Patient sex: M
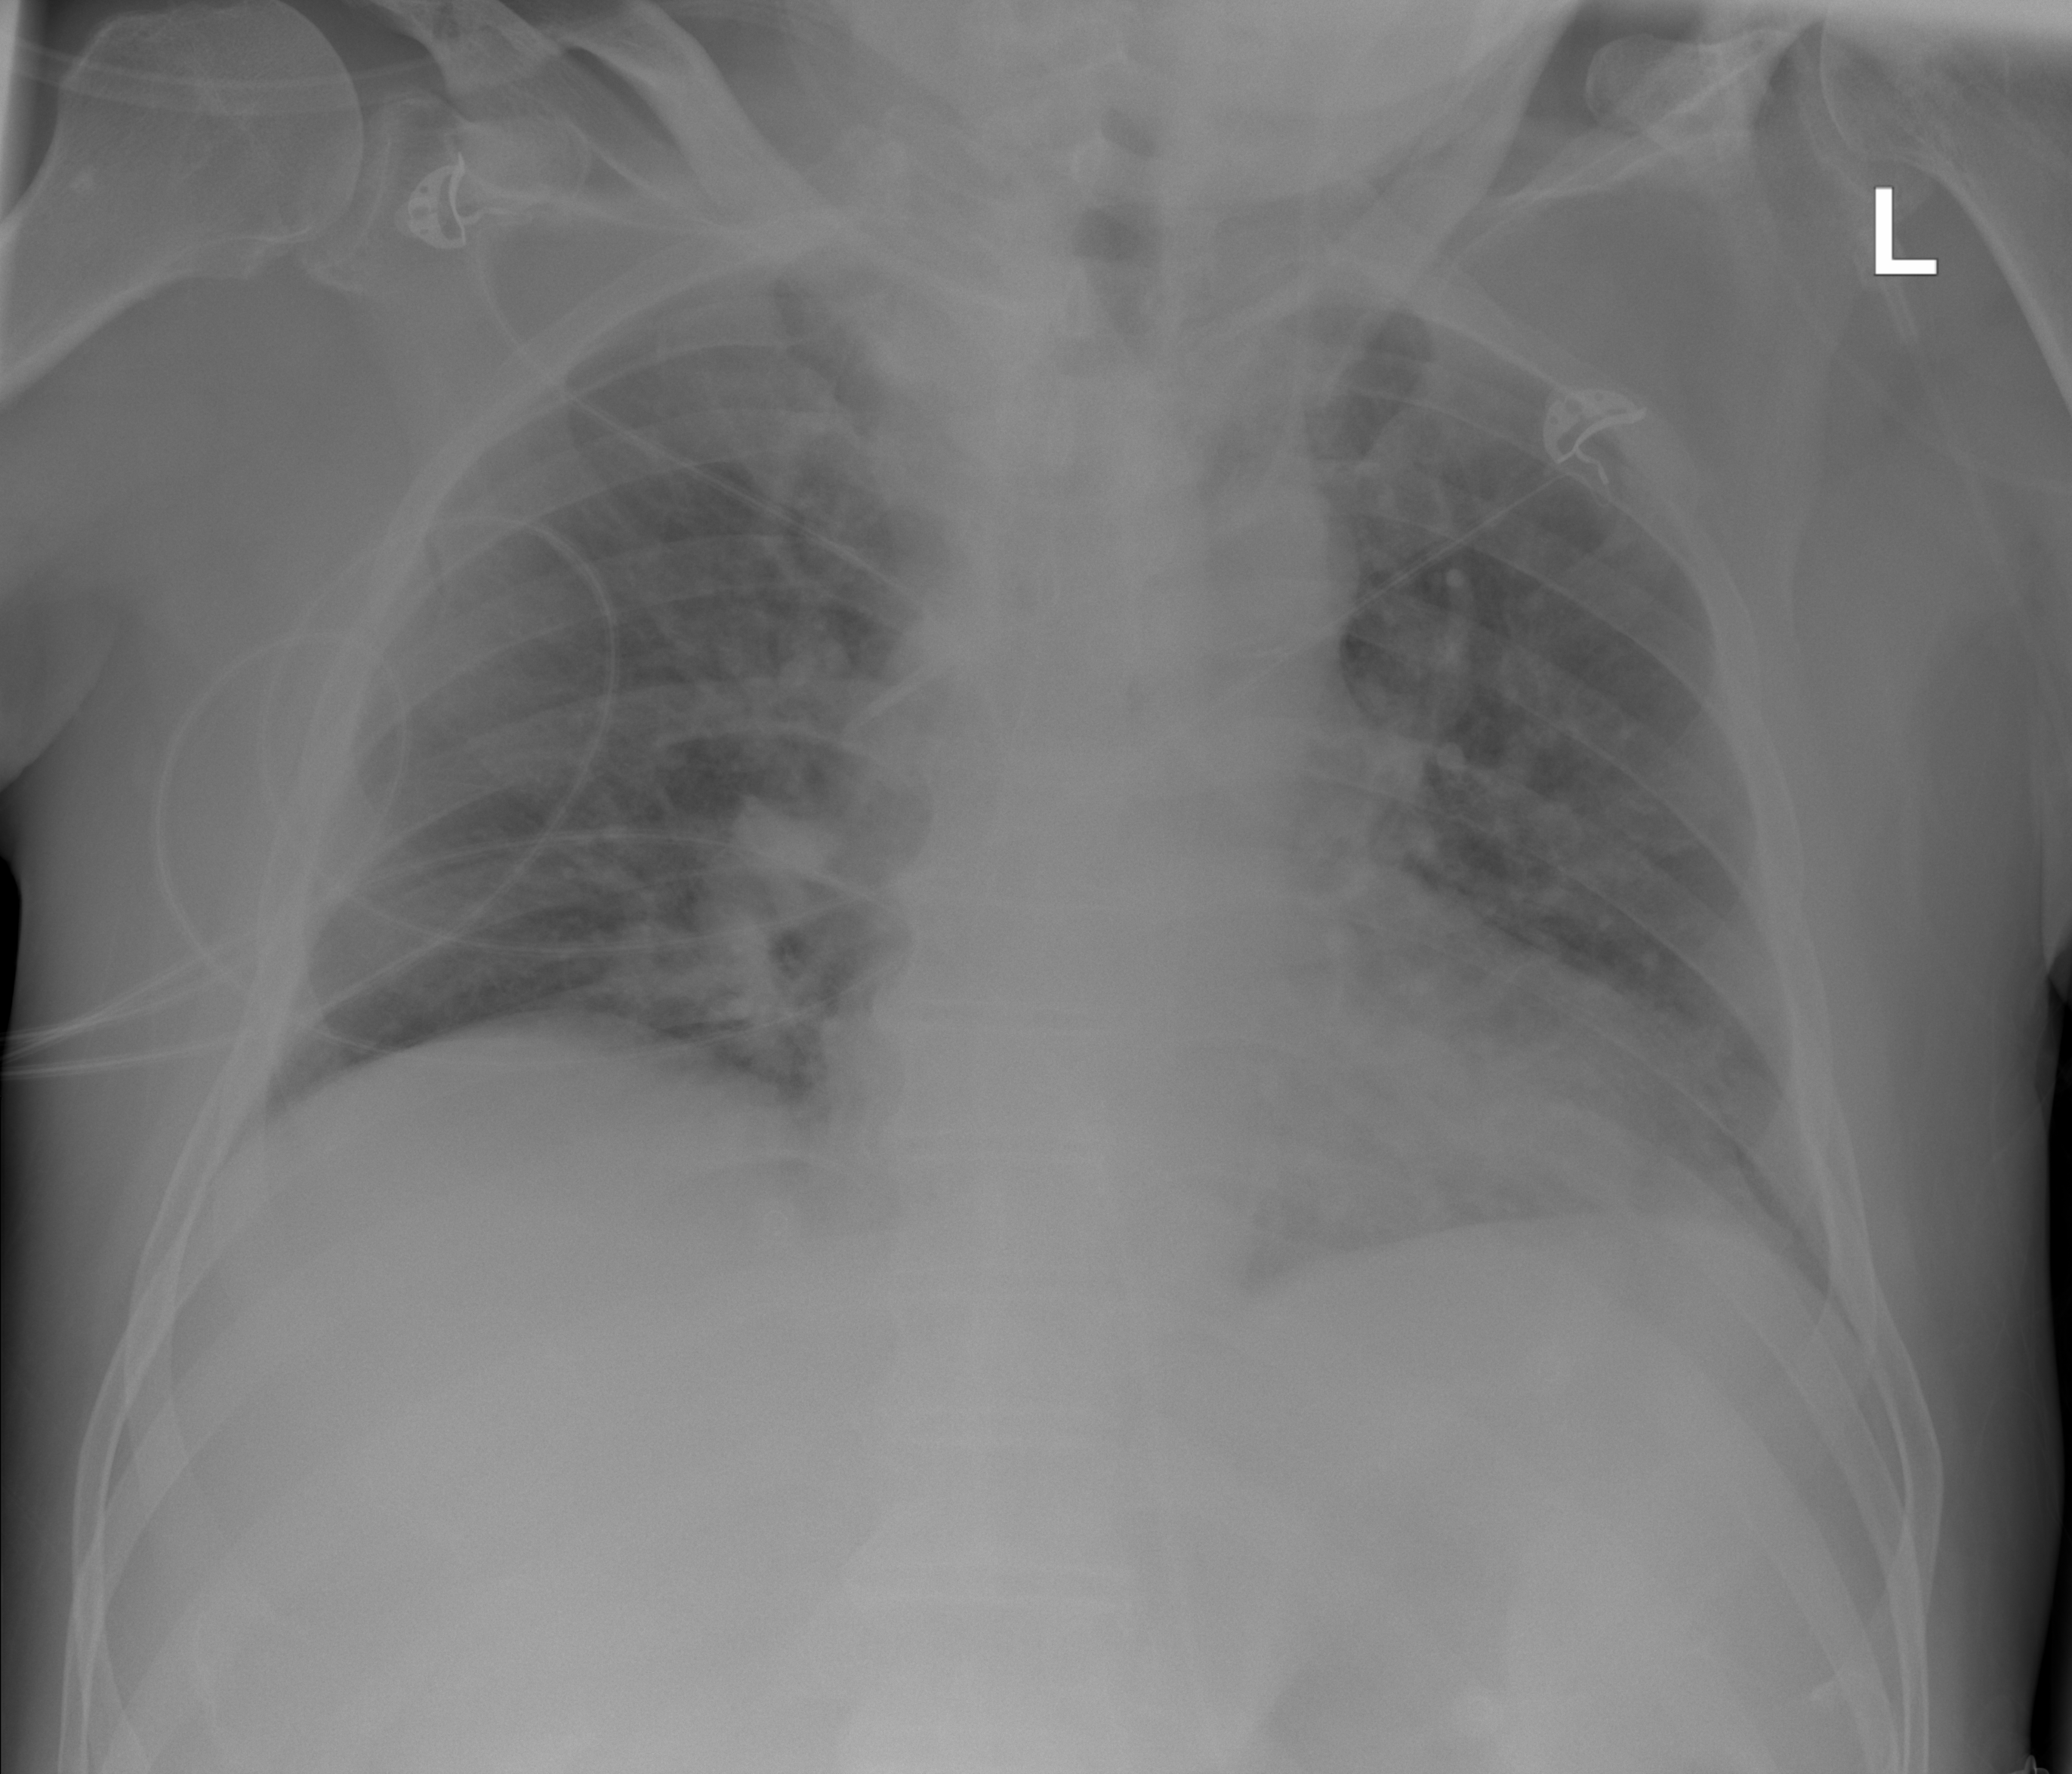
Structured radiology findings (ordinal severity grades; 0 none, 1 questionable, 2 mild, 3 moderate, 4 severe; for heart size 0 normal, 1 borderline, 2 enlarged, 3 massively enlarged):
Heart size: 0
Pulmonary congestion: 0
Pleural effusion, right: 0
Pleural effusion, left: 0
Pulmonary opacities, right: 0
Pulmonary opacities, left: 0
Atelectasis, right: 0
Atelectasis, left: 2